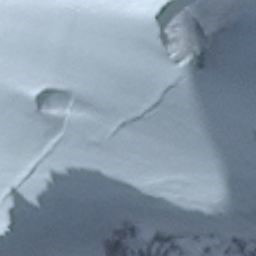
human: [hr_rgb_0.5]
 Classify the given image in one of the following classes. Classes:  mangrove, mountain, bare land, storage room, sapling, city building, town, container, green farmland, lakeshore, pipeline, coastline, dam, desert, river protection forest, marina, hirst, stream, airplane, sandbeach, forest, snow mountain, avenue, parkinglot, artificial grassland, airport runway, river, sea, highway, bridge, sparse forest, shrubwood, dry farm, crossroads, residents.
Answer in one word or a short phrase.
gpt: snow mountain